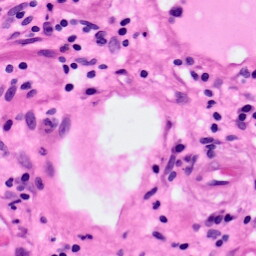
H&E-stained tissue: Pancreatic